Field crop: maize
Growth stage: 2
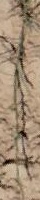
Species: lolium